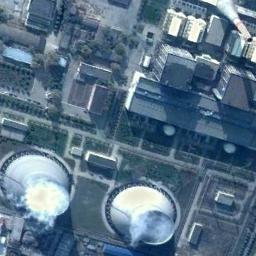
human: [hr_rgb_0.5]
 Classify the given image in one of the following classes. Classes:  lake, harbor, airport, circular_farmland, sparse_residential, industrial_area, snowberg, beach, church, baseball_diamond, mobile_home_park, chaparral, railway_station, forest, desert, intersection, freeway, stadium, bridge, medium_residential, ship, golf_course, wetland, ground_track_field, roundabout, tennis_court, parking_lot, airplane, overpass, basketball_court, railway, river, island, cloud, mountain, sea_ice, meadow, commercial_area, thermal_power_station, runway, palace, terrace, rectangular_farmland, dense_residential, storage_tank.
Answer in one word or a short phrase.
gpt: thermal_power_station